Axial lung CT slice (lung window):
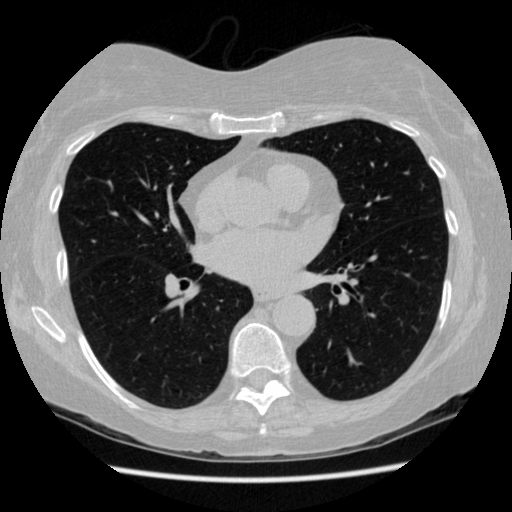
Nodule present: no